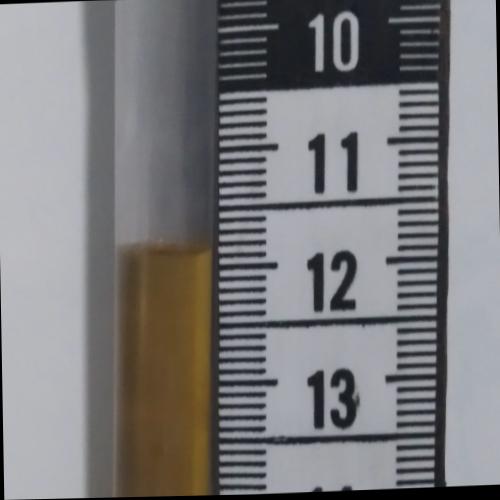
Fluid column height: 11.8 cm